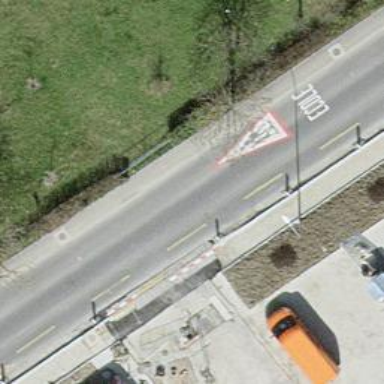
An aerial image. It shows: Asphalt sidewalk leading to public transport platform.